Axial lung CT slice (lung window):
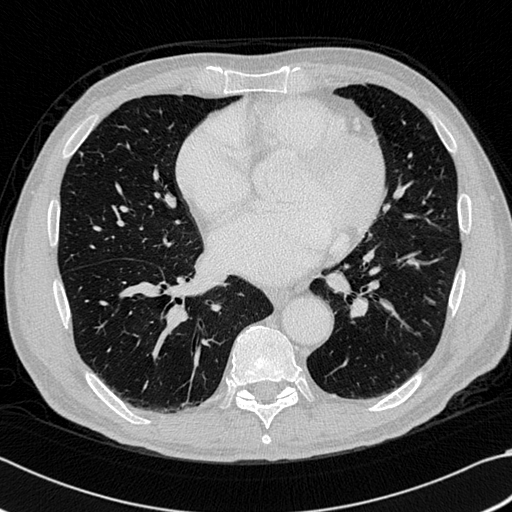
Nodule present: yes
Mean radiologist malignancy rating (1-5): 2